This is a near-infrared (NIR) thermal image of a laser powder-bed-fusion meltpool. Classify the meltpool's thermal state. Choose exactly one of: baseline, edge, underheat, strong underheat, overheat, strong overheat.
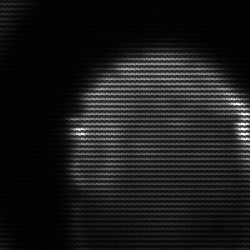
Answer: edge